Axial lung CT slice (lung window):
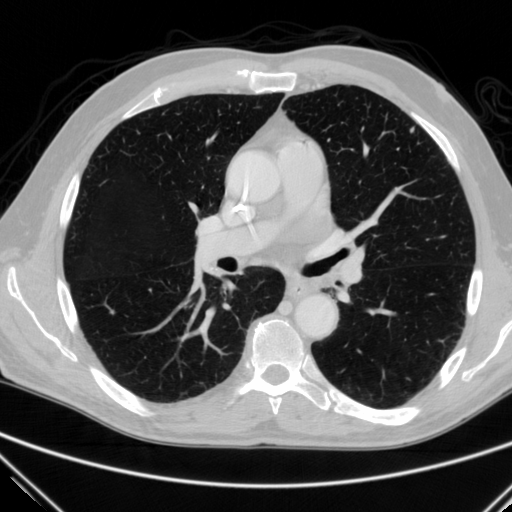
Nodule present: no